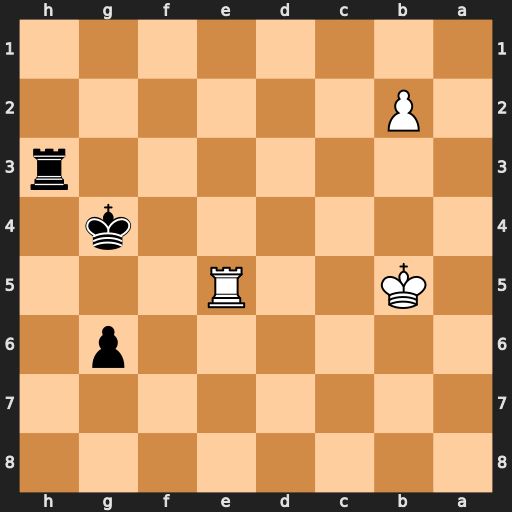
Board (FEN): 8/8/6p1/1K2R3/6k1/7r/1P6/8
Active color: b
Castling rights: -
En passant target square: -
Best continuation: Rb3+ Kc6 Rxb2